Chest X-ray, PA view. Patient: 32 years old, sex F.
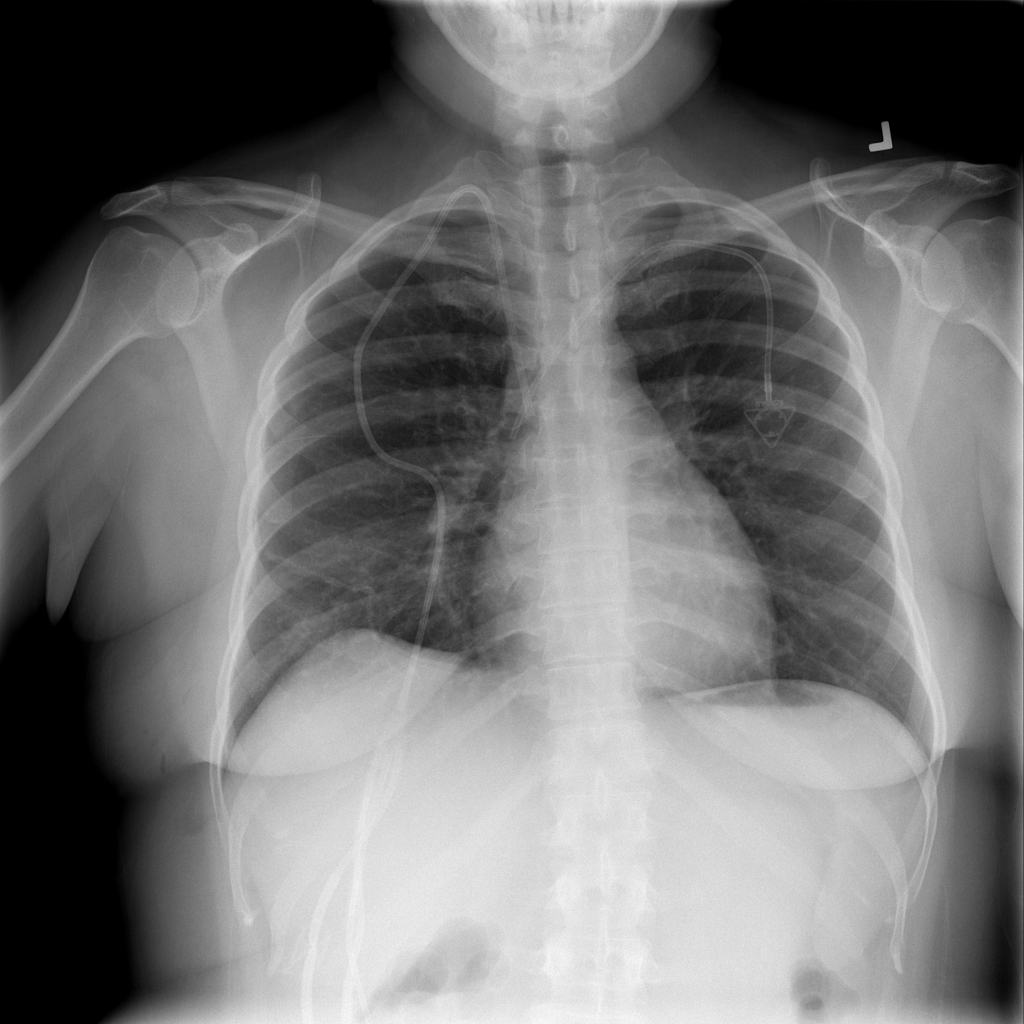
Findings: No Finding